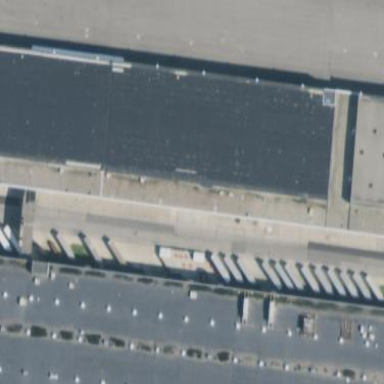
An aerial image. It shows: Building designed as airport hangar.